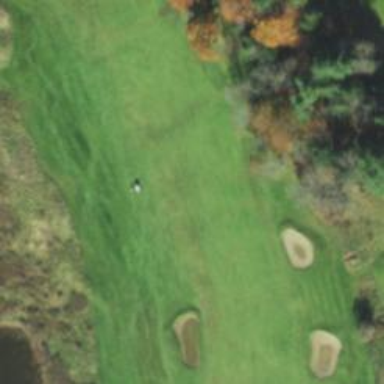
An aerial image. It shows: Golf hole.